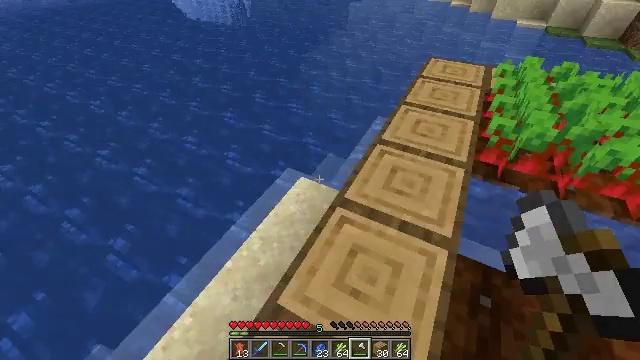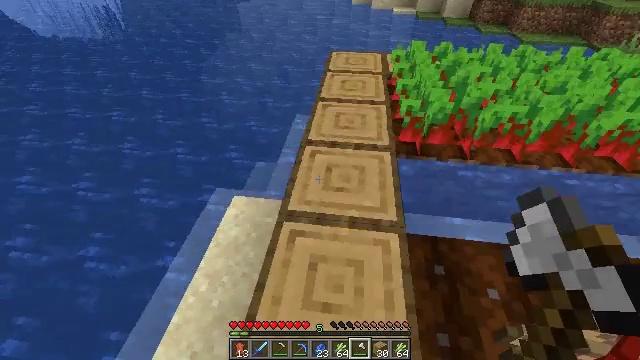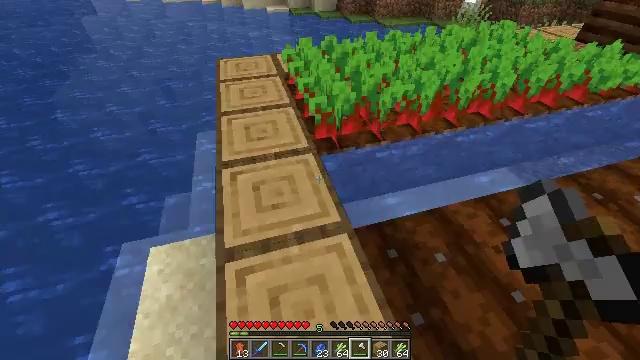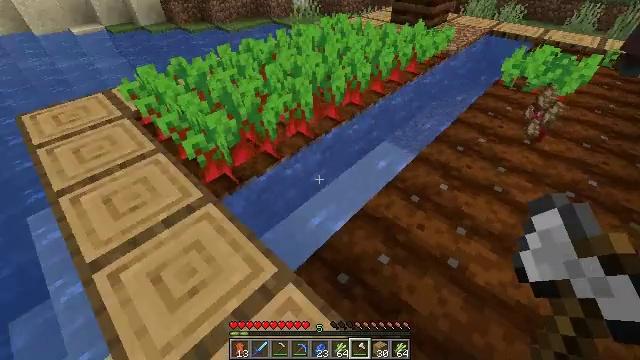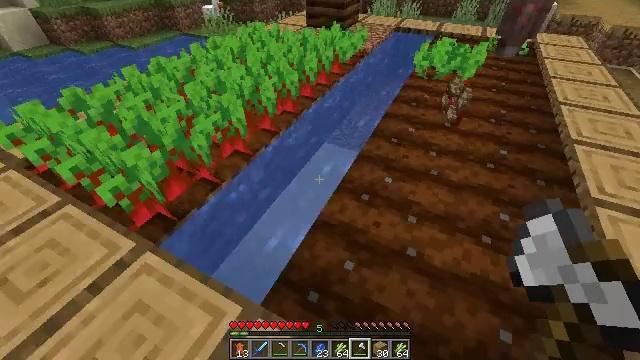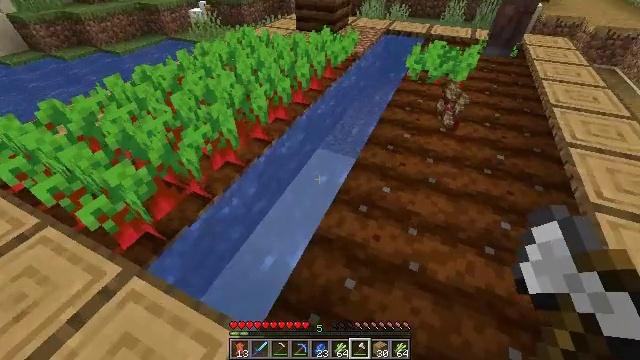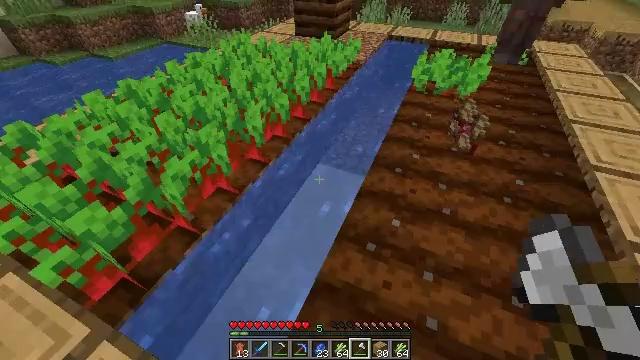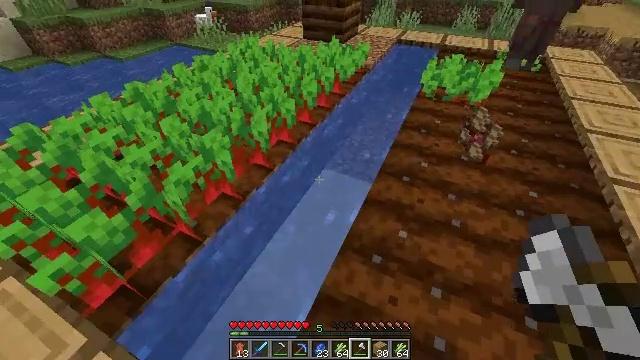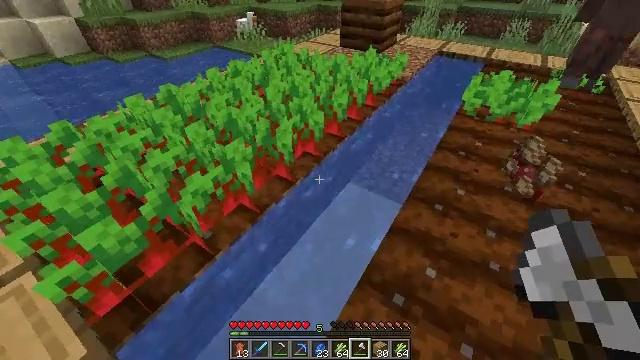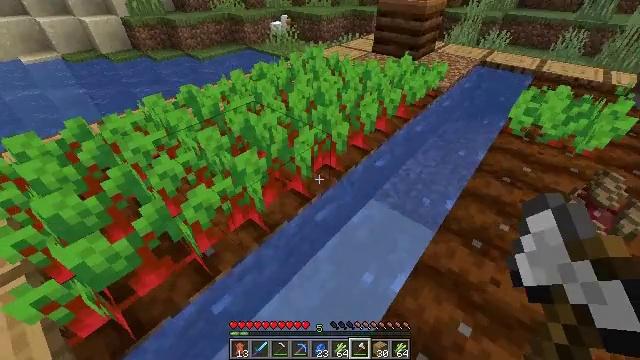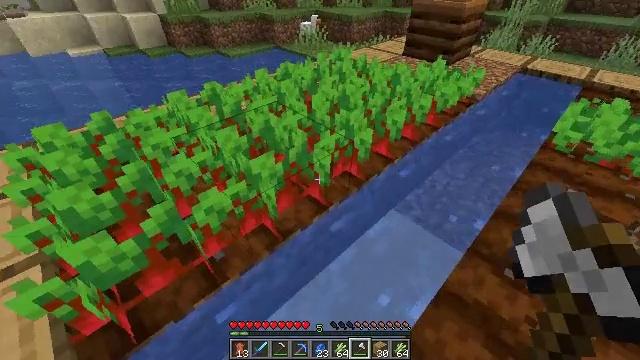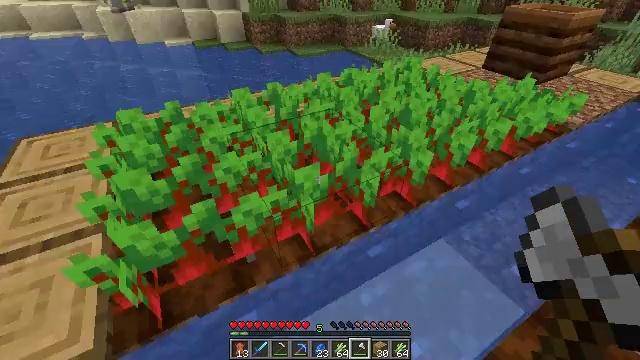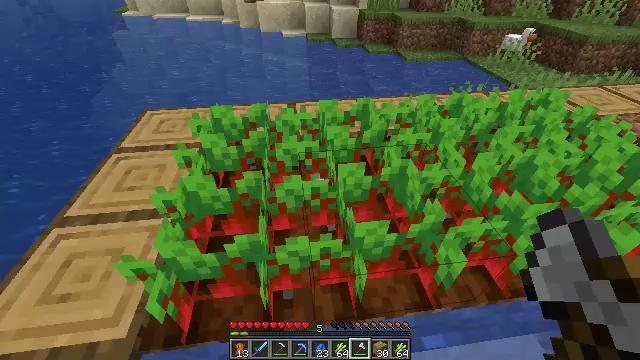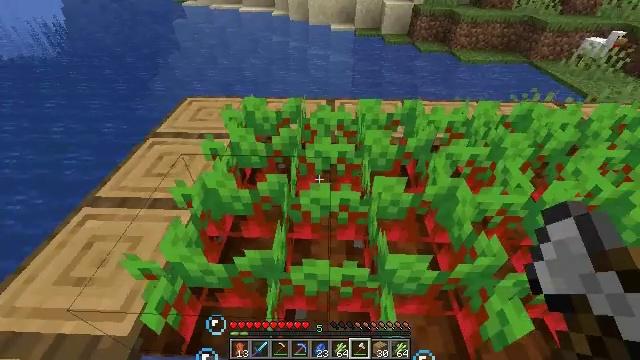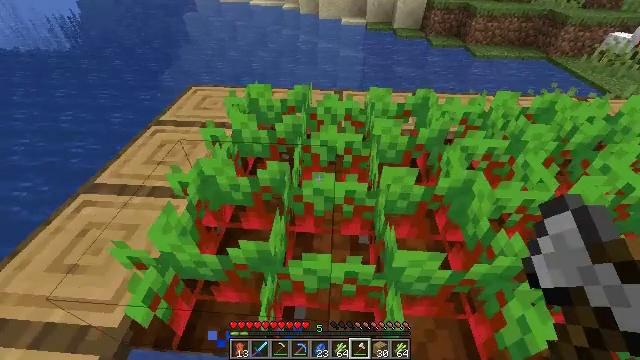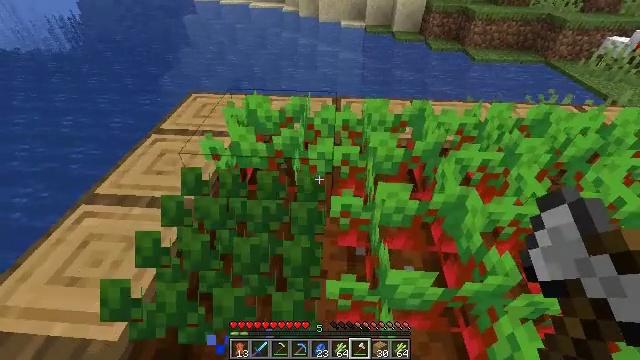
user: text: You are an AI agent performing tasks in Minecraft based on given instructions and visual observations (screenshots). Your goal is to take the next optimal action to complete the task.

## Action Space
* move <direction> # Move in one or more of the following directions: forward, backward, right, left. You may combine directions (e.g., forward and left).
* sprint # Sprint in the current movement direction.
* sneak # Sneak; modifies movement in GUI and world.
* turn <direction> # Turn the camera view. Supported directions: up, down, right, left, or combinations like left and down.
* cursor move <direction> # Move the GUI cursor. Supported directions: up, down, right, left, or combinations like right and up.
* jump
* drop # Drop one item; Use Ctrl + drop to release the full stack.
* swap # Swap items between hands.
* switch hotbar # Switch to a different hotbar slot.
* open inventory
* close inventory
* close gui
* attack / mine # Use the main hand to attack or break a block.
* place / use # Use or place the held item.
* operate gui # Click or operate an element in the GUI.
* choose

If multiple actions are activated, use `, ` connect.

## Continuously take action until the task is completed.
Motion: motion action
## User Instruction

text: Pull up beetroots from the soil.
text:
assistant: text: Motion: move forward, turn right
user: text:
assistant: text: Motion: move forward, turn right
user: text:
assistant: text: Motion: move forward, turn right
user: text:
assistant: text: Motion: move forward, turn right
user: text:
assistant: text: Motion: move forward, turn right
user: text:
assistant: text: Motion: move forward
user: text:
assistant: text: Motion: move forward, turn left
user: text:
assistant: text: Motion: move forward, turn left
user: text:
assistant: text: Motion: move forward, turn left
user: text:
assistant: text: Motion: move forward, turn left
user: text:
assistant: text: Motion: move forward, turn left
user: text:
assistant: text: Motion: move forward, turn left
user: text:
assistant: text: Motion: move forward, turn left
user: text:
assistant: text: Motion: move forward, turn left
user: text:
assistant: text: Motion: move forward, attack / mine
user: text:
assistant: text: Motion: move forward, attack / mine
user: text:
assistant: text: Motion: move forward, attack / mine
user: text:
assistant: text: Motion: move forward, turn left, attack / mine
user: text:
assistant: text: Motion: move forward, turn left and down, attack / mine
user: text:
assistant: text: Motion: move forward, turn left, attack / mine
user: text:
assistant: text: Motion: move forward, turn left, attack / mine
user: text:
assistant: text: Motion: move forward, turn left, attack / mine
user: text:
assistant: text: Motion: move forward, attack / mine
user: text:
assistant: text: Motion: move forward, turn right and down, attack / mine
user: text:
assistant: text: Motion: move forward, turn right and down, attack / mine
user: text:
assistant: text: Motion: move forward, turn right and down, attack / mine
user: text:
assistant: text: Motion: move forward, turn right and down, attack / mine
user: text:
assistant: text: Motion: move forward, turn right and down
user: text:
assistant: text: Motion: move forward, turn right
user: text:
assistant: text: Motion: move forward, turn right